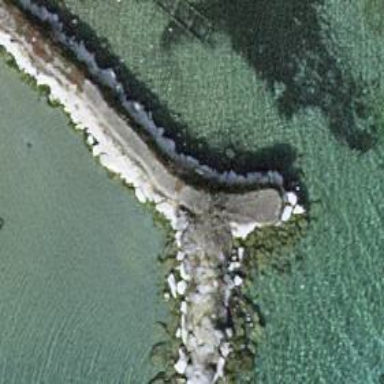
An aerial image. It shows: Man-made pier.